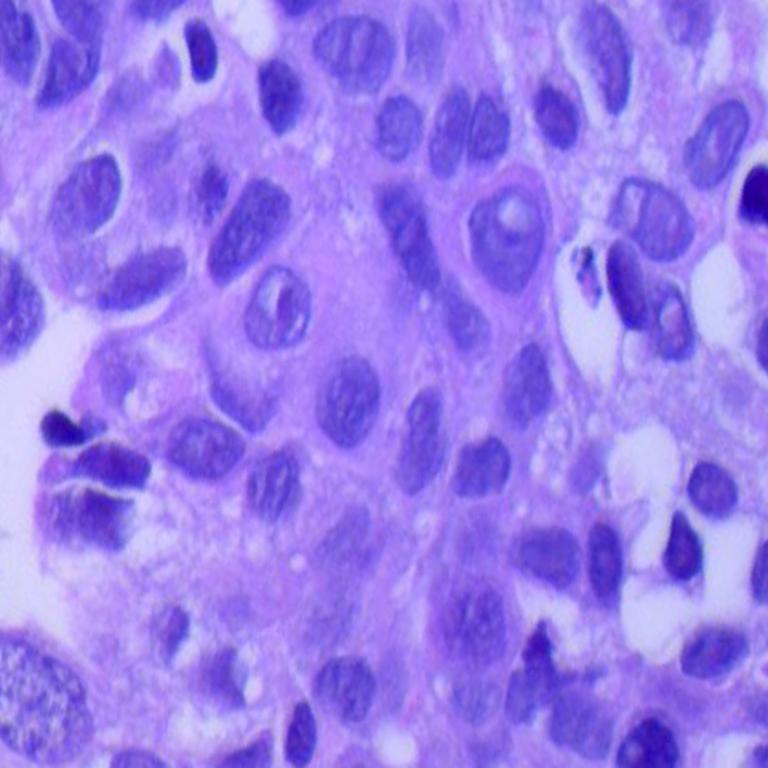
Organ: lung
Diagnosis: squamous carcinomas